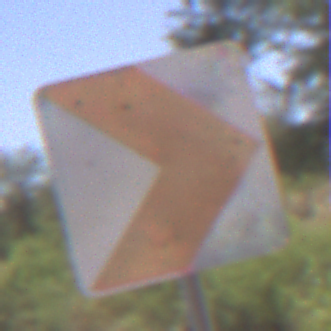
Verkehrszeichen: RichtungstafelnInKurvenKleinLinks
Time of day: Midday
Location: Outdoor (RoadRail)
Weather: Clear
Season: NotSpecified
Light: Natural